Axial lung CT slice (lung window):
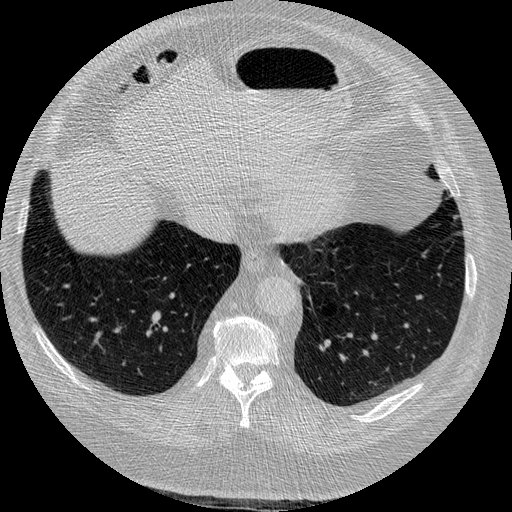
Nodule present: yes
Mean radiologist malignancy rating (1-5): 2.5